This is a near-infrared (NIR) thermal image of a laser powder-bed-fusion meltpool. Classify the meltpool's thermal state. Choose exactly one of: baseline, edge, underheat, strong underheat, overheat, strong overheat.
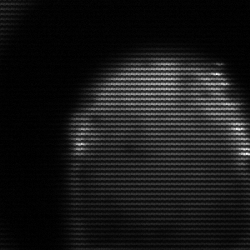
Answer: edge